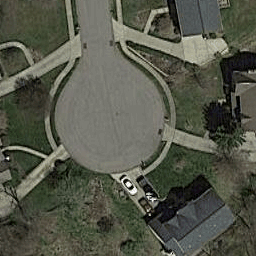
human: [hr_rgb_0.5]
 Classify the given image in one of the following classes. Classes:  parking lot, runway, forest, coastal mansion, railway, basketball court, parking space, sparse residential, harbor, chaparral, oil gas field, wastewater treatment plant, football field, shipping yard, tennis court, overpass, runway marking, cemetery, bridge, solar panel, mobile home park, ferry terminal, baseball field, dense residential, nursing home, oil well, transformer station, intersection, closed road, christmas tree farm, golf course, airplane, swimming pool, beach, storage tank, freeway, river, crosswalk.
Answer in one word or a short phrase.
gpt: closed road